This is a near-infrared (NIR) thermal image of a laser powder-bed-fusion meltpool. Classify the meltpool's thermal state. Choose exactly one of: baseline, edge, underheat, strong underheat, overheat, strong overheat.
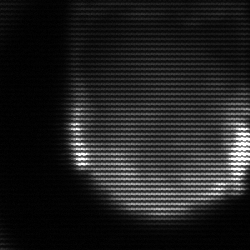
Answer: edge